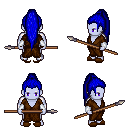
a pixel art fantasy rpg character, male body template, dark elf, purple skin, brown robe, metal pants, blue extra-long topknot hairstyle, white cloth bracers, brown slippers, spear, four views (front, back, left, right), 2x2 character sprite sheet, small pixel art, hard edges, no anti-aliasing